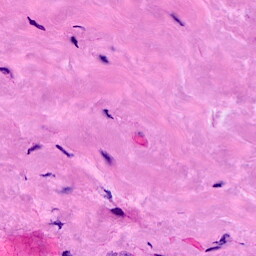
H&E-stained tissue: Breast